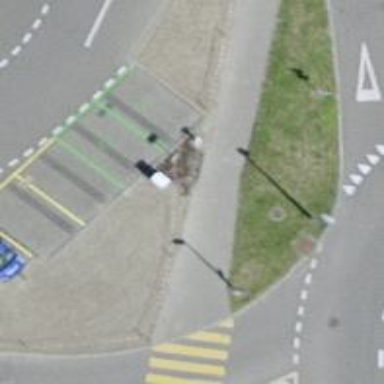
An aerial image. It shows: Charging station.